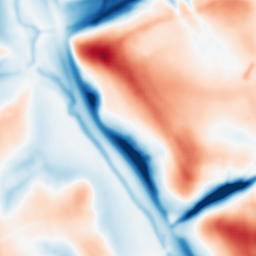
Category: multiscale
Decomposition family: dog_multiscale
Decomposition parameters: sigma_ratio: 1.6
n_scales: 5
base_sigma: 2
Upsampling method: sinc_hamming
Upsampling parameters: scale: 4
kernel_size: 8
Upsampling scale: 4